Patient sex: M
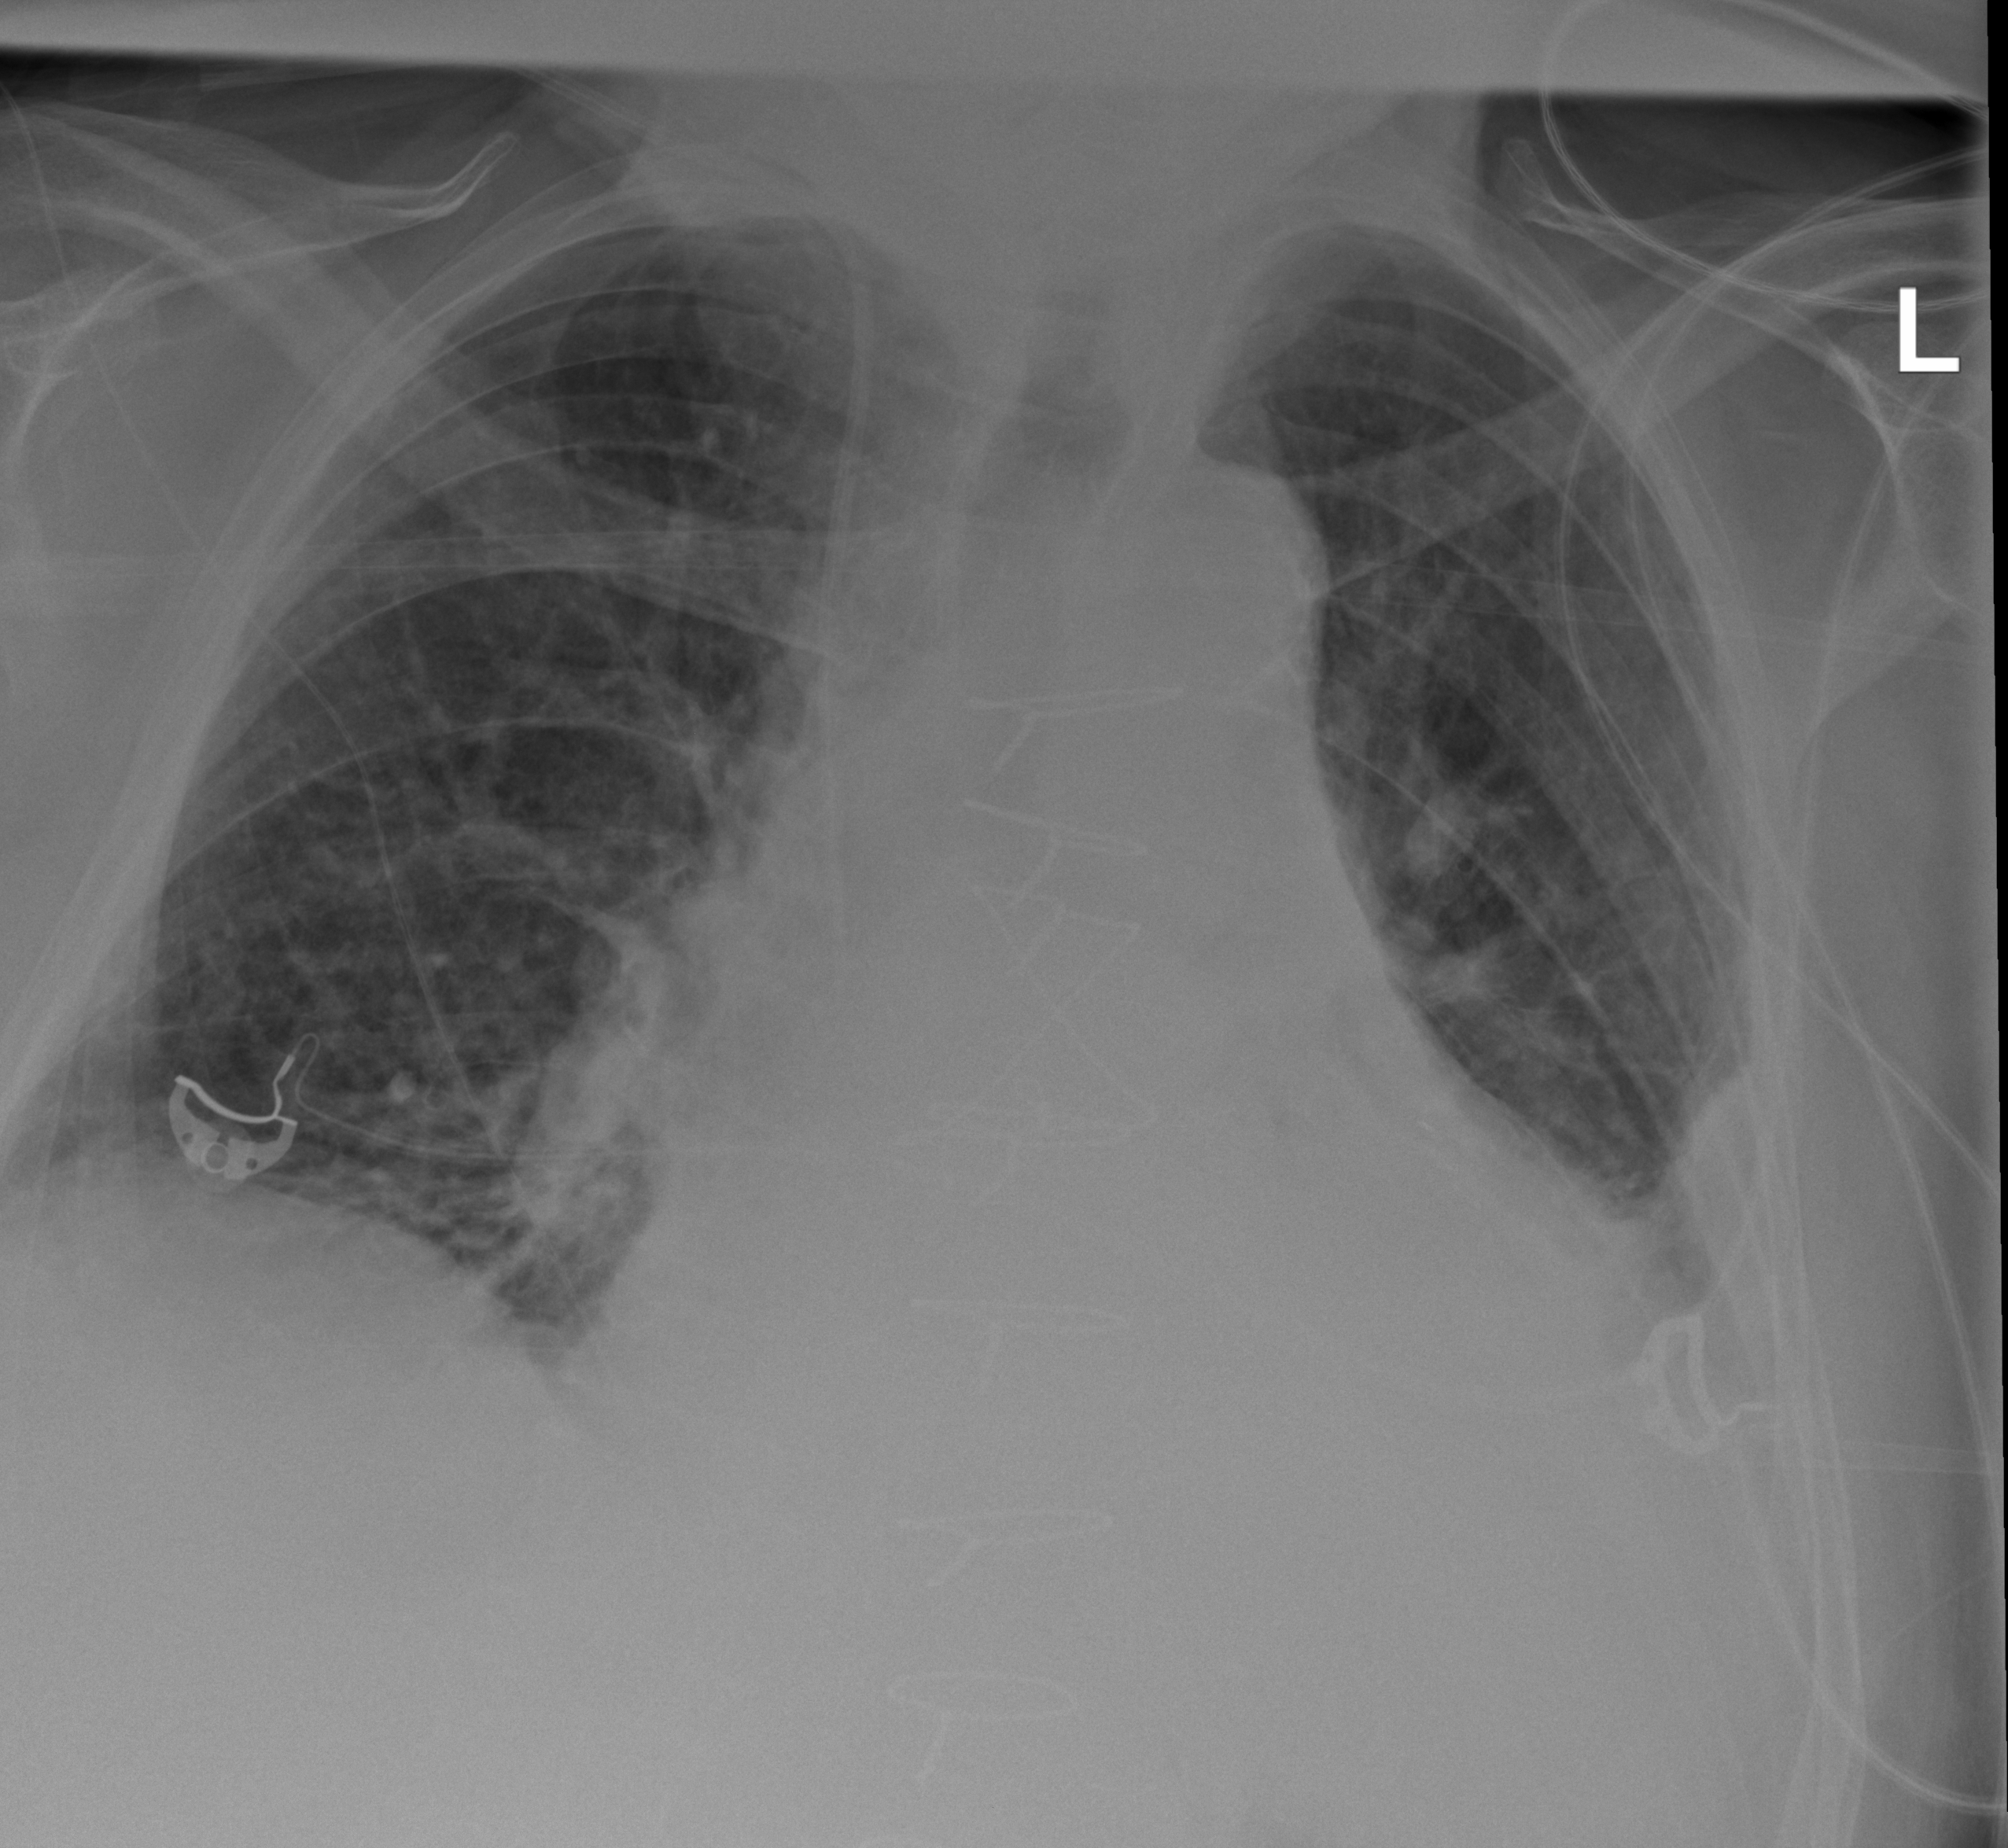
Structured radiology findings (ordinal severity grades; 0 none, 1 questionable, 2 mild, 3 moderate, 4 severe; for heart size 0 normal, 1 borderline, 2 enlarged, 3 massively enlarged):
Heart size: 2
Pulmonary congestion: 2
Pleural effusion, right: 1
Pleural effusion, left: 2
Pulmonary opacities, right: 2
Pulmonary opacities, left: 0
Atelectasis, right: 2
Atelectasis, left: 3